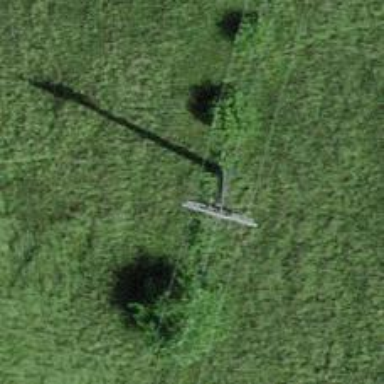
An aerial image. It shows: Minor power line.